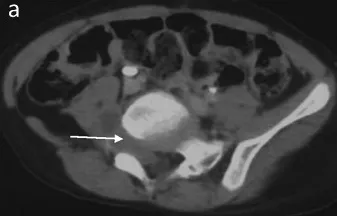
A preoperative horizontal CT image of the lumbar spine (a) showed an abnormal density shadow (arrow) in the L5/S1 segment.
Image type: radiology (ct)